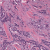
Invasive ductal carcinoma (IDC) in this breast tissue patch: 1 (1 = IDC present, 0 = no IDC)